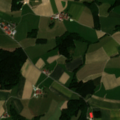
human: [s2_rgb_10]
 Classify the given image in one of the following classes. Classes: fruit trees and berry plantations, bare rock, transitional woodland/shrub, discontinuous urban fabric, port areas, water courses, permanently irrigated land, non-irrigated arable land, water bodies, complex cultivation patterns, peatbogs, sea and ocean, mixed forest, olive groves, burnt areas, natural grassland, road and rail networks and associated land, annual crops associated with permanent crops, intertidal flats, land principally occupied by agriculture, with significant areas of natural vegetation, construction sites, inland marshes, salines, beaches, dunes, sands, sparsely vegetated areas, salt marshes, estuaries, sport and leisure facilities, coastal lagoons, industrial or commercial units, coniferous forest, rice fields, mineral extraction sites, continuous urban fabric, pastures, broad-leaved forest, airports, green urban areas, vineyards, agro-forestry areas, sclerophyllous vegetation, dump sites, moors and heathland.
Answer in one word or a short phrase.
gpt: non-irrigated arable land, pastures, complex cultivation patterns, land principally occupied by agriculture, with significant areas of natural vegetation, coniferous forest